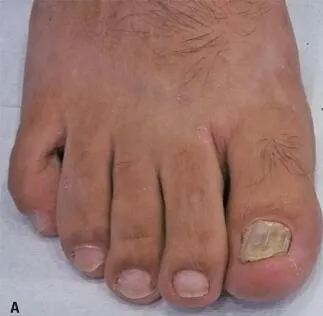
A and B) Distal lateral subungual onychomycosis of the right and left hallux.
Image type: medical_photograph (skin_photograph)